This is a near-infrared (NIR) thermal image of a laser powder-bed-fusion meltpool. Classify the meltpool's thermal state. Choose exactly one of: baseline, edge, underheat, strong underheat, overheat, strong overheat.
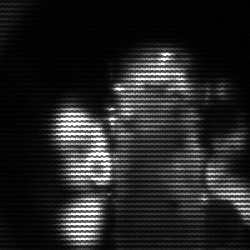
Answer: strong underheat